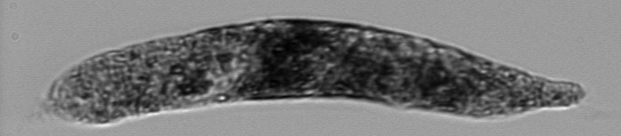
Label: fecal_pellet